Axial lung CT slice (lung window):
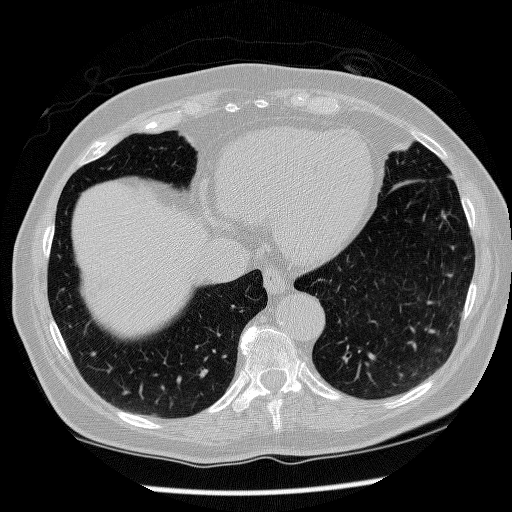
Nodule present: no